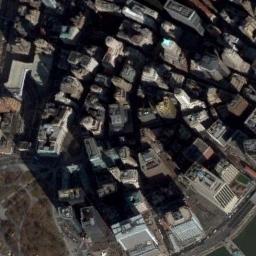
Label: commercial_area